Field crop: maize
Growth stage: 2
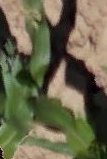
Species: maize